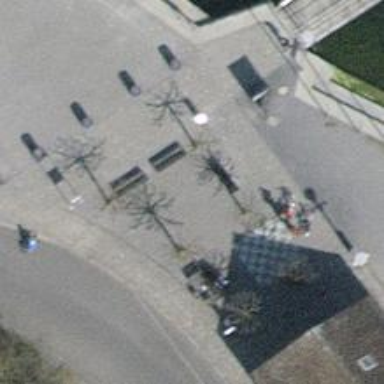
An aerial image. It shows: Black bench.